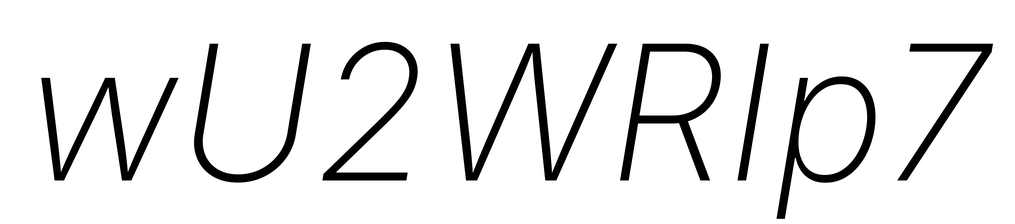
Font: Inter-Italic_ExtraLight_Italic